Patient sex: M
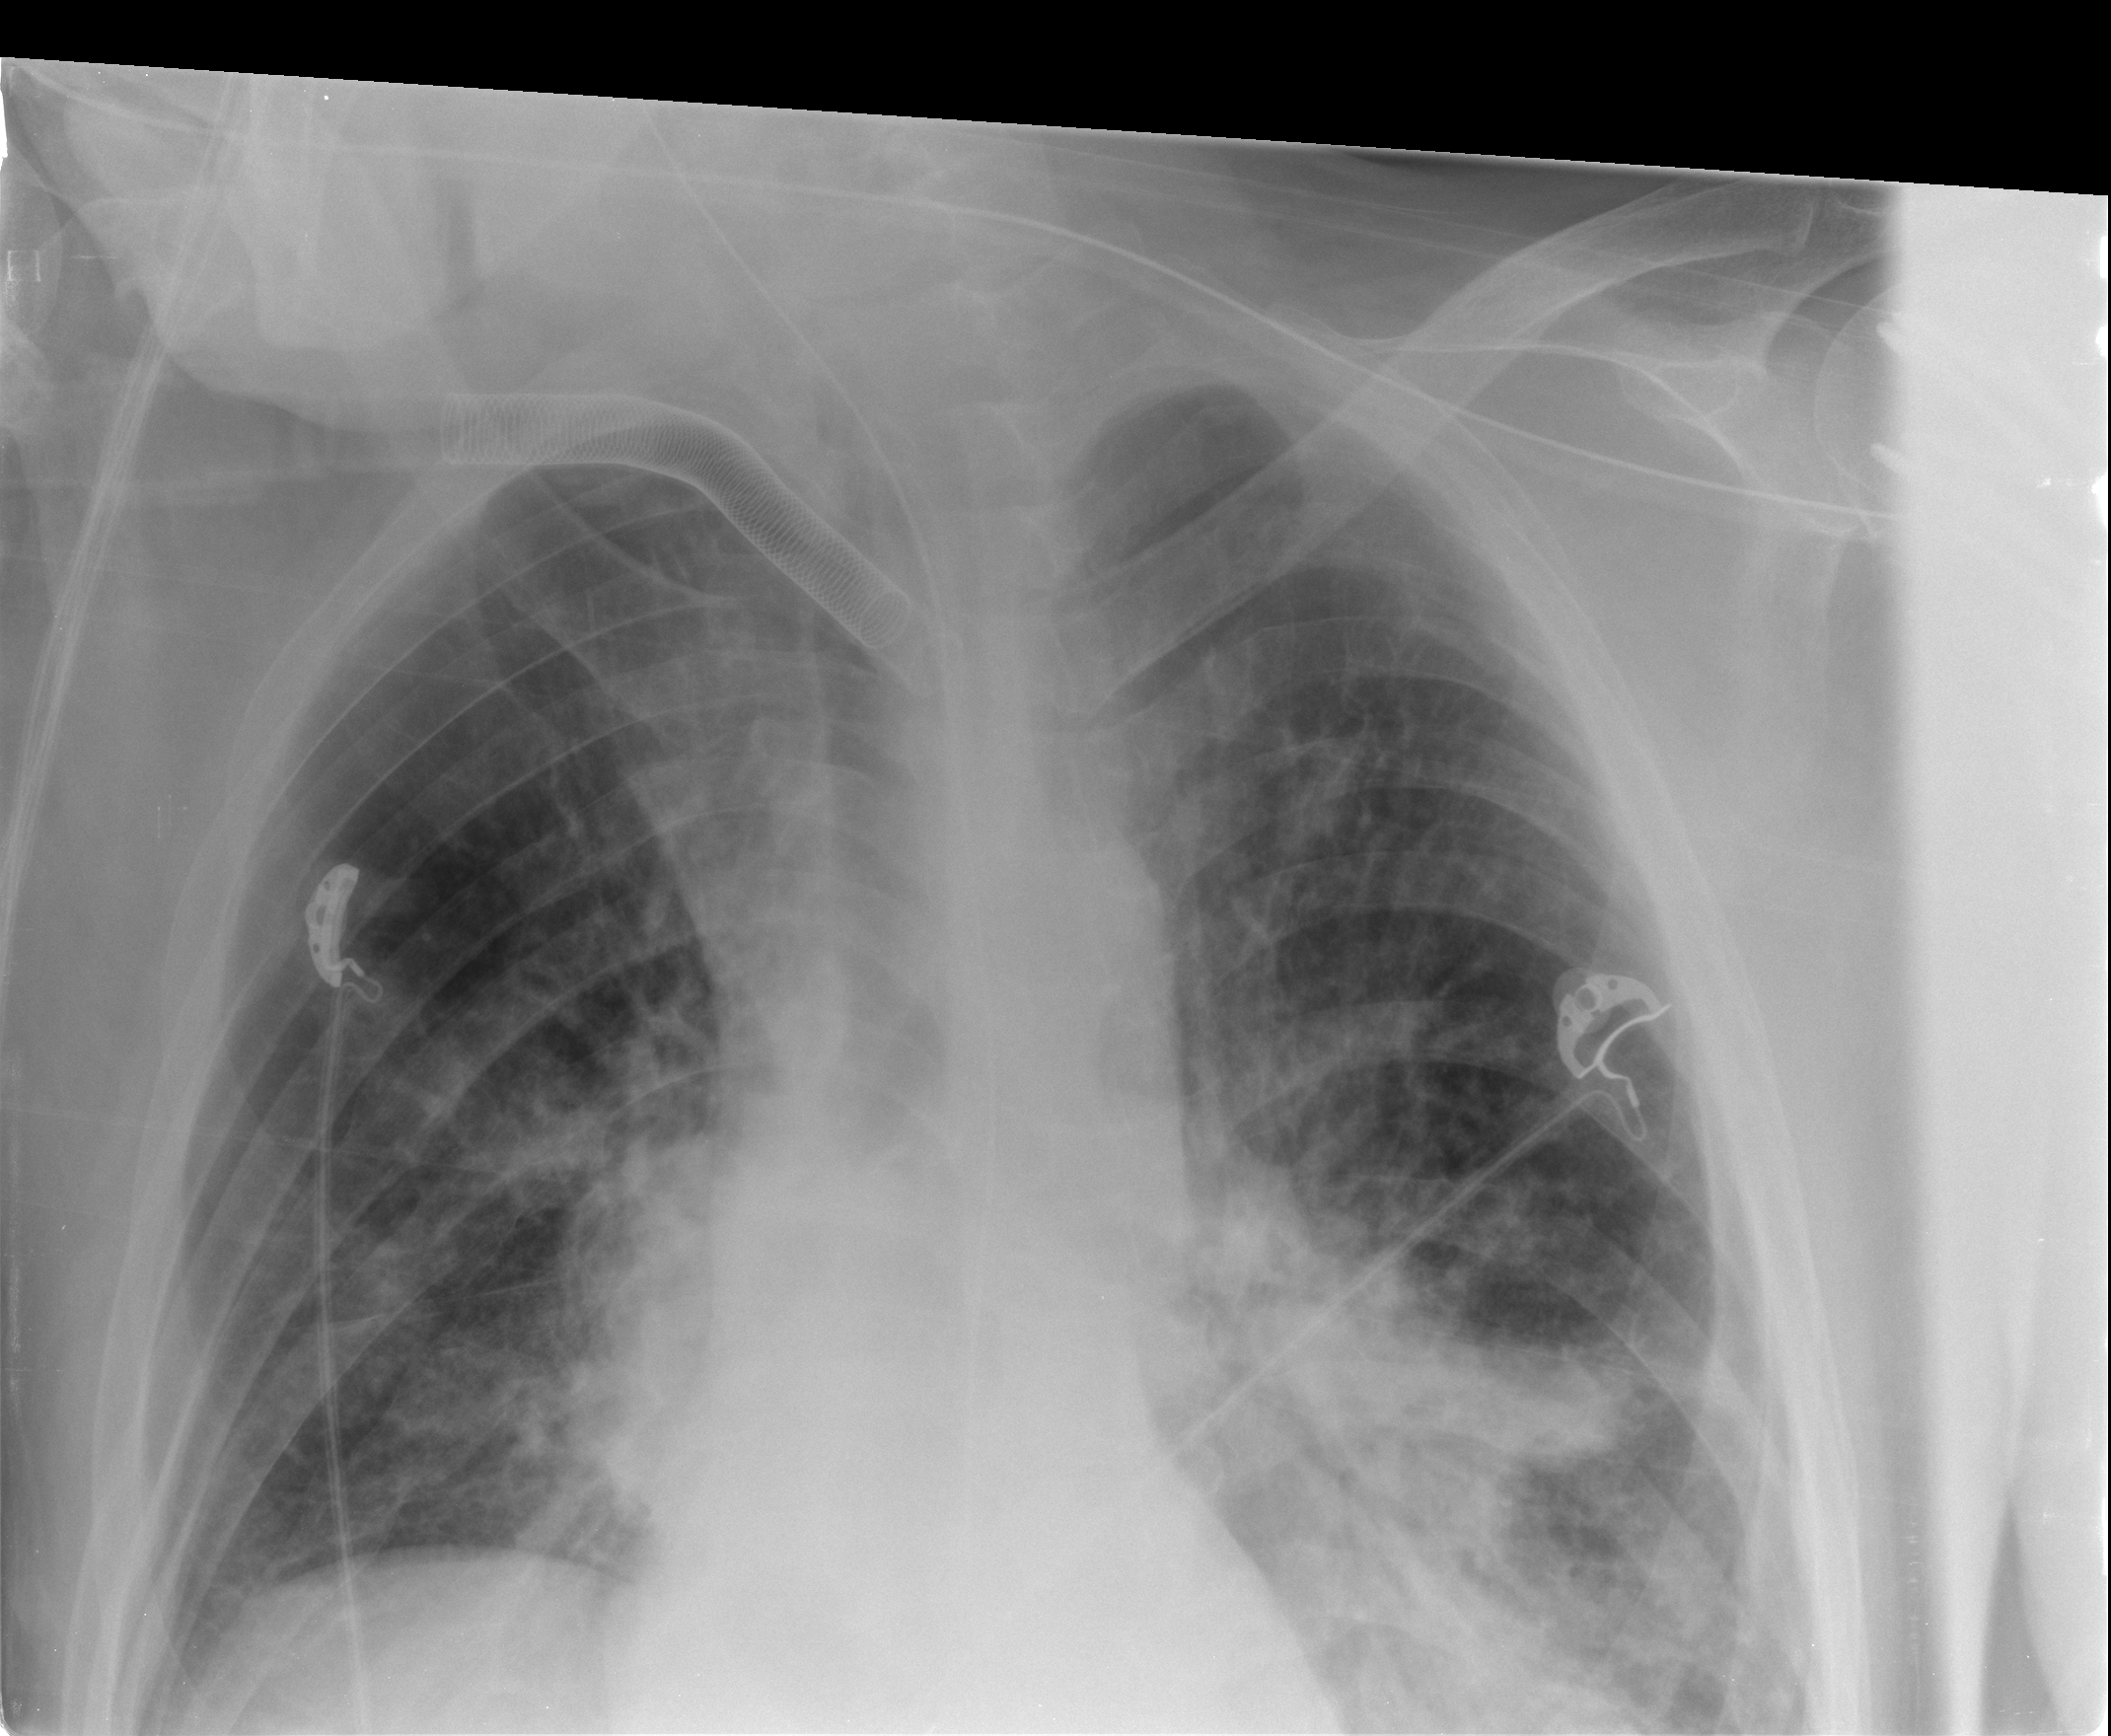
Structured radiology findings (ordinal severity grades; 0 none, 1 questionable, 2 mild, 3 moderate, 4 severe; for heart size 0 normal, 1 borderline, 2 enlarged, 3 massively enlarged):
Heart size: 2
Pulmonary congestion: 3
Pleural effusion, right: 1
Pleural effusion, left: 2
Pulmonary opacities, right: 3
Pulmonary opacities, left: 3
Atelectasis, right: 2
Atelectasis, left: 1